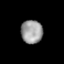
Tissue: lung
Cell type: Myeloid cells
Senescence score: 0.1617
Nuclear area (px): 497
Mean DAPI intensity: 155.69